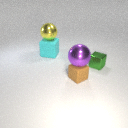
small brown rubber cube in front of large cyan rubber cube